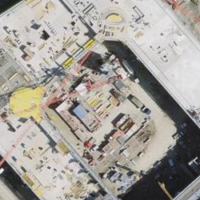
EUNIS habitat code: 53
Species observed at this site:
Carduelis carduelis